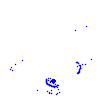
Particle: kaon